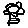
Label: flower